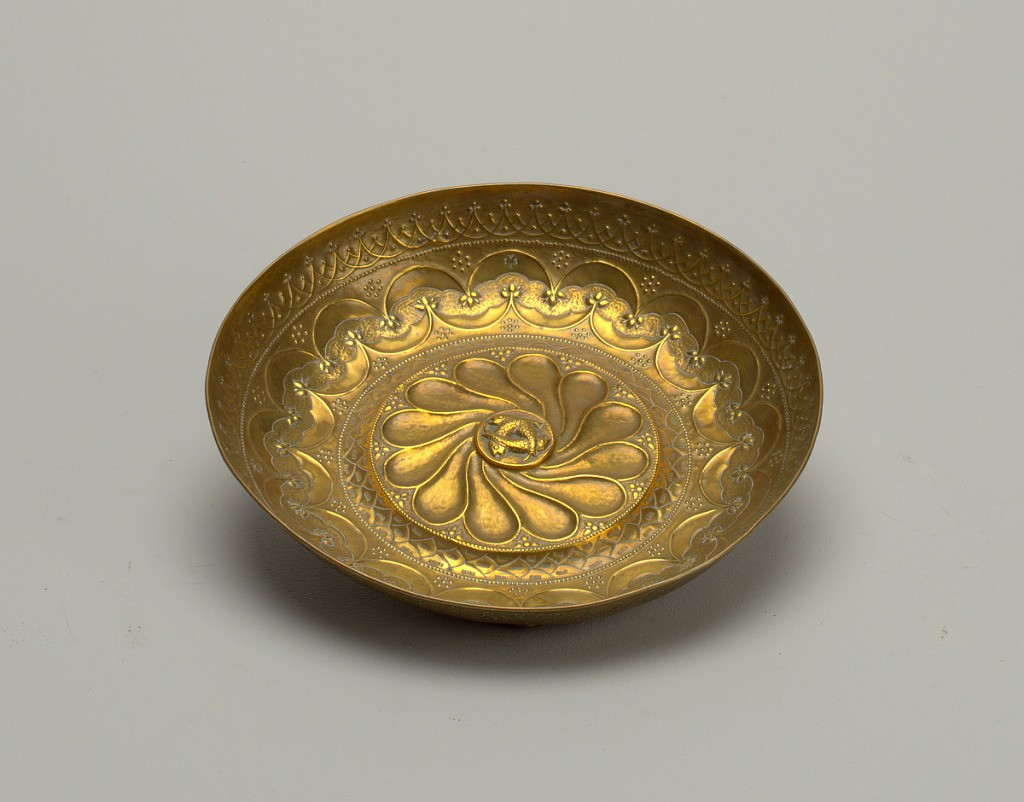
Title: Dish
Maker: Keswick School of Industrial Art, 1884 – 1984
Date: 1884–90
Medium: Repousséd brass
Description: Circular, with concentric bands of ornament. At center, three fish.